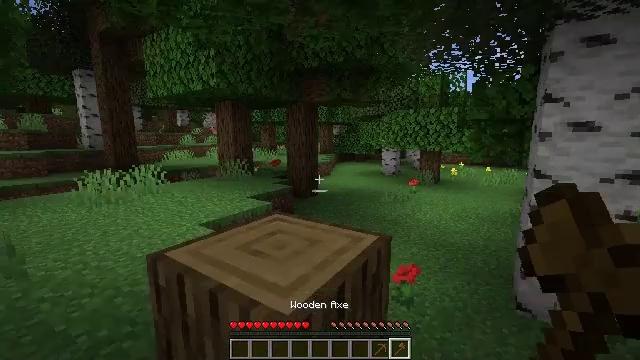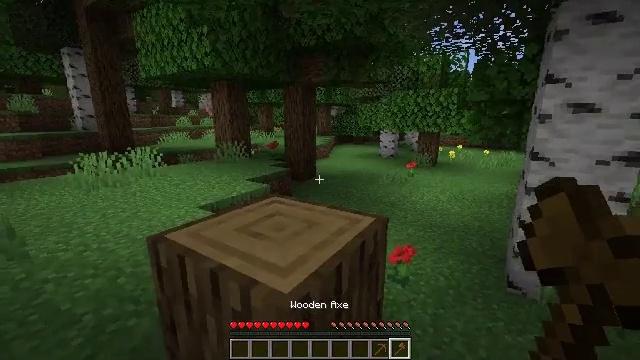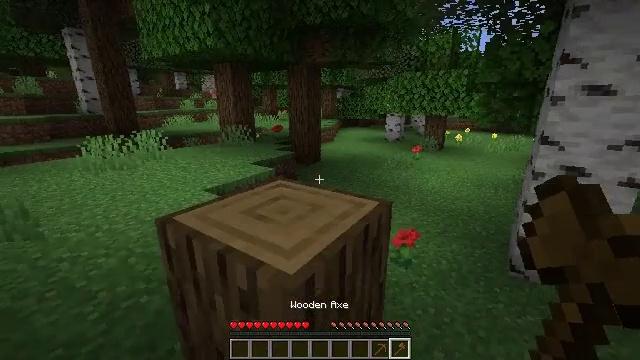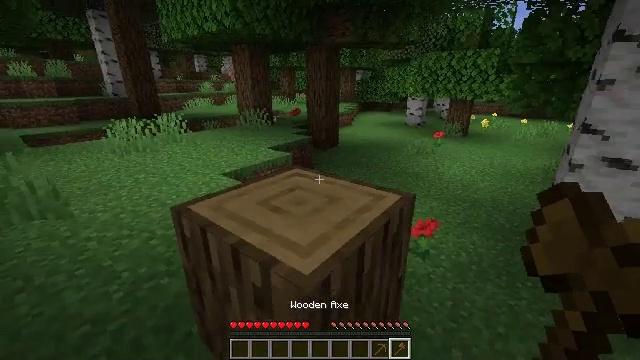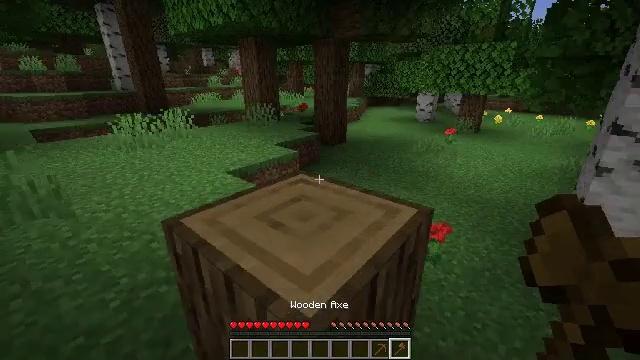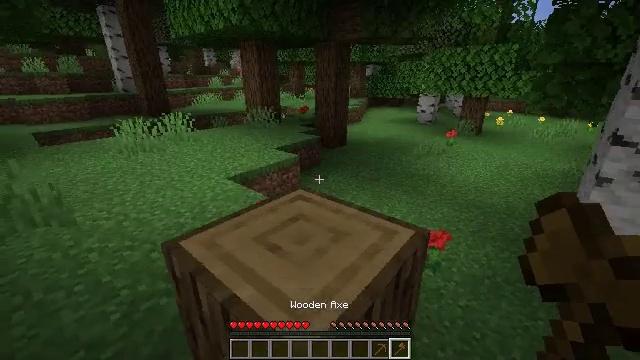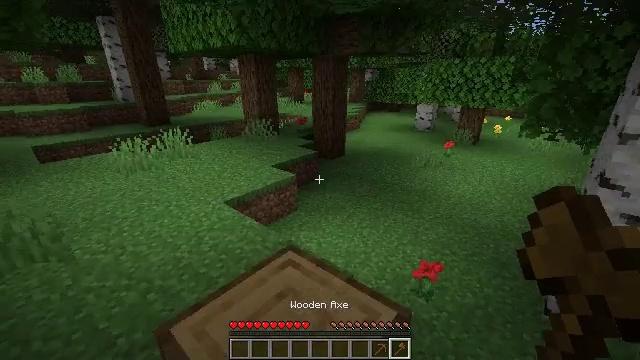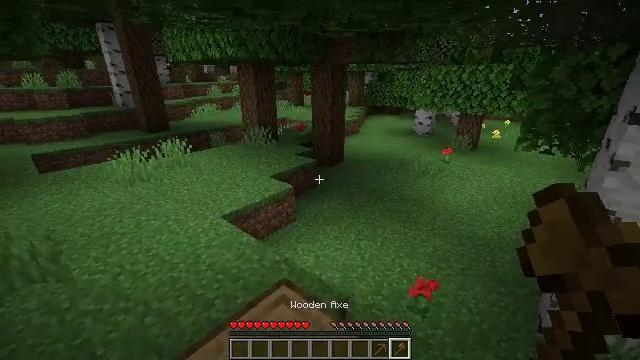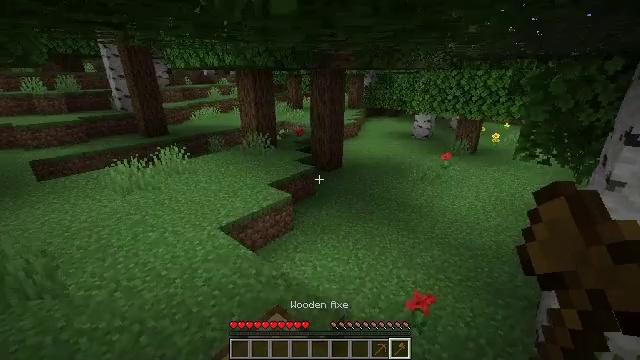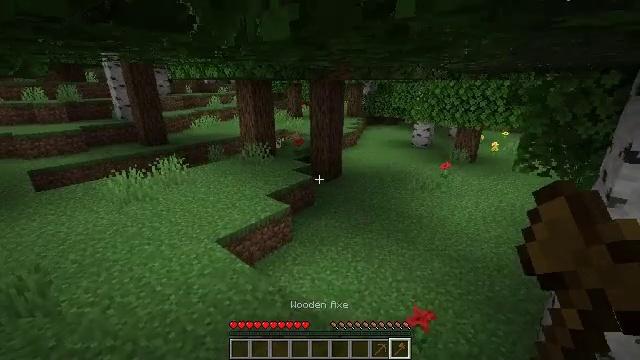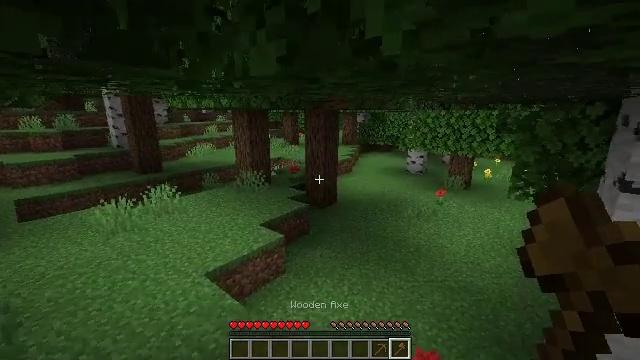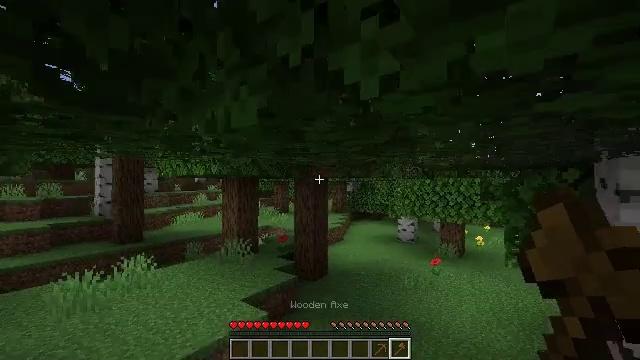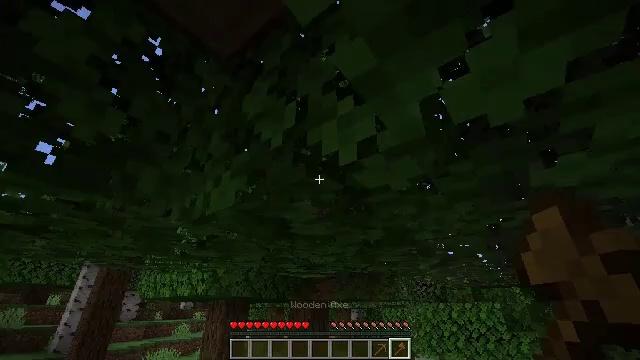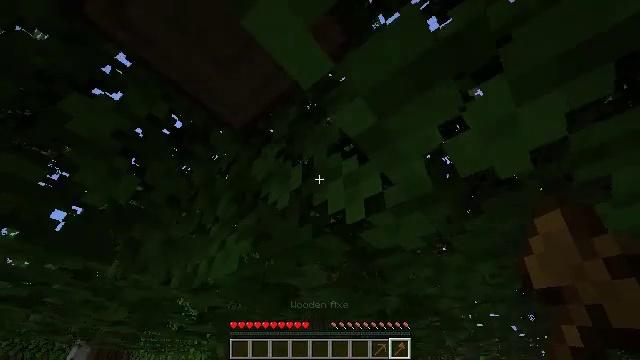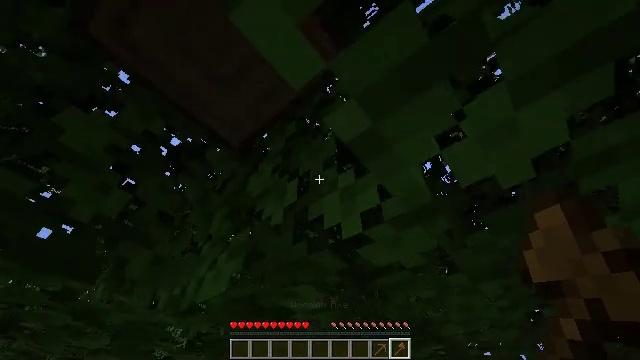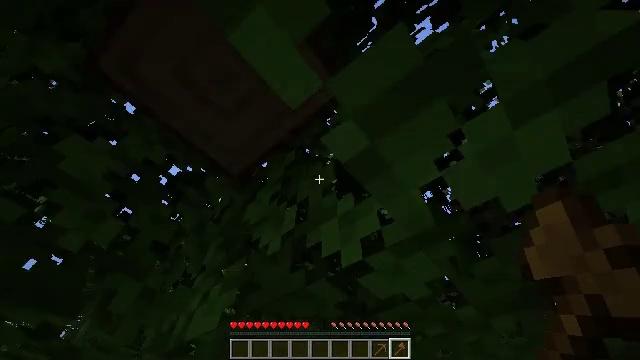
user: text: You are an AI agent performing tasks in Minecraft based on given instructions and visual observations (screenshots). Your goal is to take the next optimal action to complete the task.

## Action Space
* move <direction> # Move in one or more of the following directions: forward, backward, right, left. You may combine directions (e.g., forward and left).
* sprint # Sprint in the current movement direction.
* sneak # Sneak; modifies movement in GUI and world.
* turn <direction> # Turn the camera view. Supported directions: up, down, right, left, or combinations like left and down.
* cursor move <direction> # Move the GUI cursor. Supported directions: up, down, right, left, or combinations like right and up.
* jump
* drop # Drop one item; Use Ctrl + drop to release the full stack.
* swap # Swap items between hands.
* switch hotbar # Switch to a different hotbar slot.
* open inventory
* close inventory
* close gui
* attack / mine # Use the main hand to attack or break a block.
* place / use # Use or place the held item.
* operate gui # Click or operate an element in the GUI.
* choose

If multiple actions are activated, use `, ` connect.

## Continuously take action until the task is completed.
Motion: motion action
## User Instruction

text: Gather oak leaves by attacking.
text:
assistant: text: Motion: turn down
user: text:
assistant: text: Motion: turn left and down
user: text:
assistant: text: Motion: move forward, turn left and down
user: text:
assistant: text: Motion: move forward, turn left and down
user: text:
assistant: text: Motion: move forward, jump
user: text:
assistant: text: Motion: move forward, jump
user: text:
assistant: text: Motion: move forward, jump
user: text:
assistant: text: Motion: move forward, jump
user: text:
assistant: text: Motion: move forward, turn up, jump
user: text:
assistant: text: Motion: turn up
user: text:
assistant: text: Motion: turn right and up
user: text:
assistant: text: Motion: turn up
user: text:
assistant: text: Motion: turn left and up
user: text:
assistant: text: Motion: turn up
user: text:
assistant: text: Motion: turn up
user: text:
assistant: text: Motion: turn up
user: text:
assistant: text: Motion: turn up
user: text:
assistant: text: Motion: turn up
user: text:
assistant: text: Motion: turn up
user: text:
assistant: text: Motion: turn up
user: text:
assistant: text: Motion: turn left and up
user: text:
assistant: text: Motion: turn left
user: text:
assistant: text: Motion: turn left
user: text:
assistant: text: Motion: turn left
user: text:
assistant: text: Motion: no_op
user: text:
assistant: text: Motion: attack / mine
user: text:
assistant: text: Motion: attack / mine
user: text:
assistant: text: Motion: attack / mine
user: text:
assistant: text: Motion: attack / mine
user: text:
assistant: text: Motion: attack / mine